Field crop: maize
Growth stage: 1
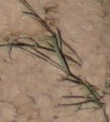
Species: lolium